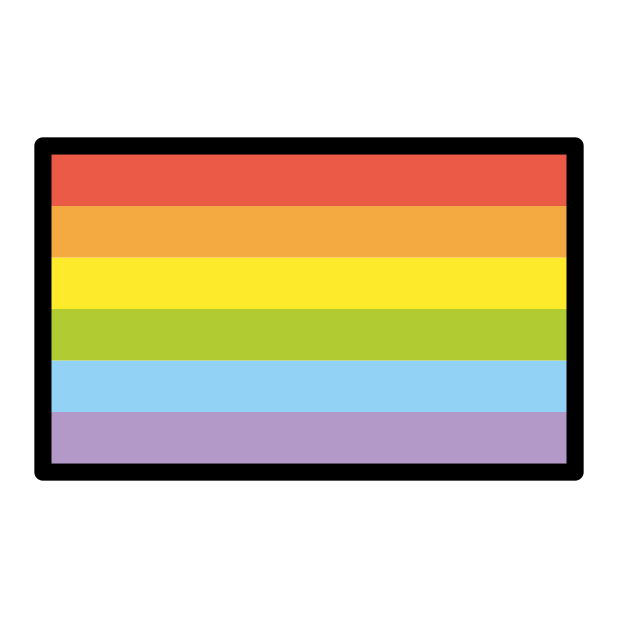
rainbow flag